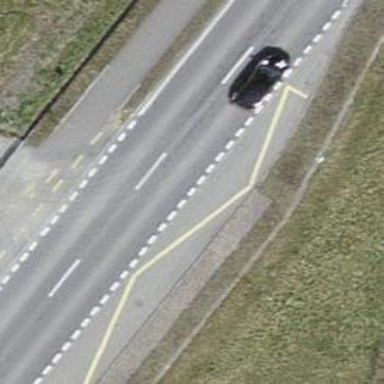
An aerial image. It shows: Public transport stop position.